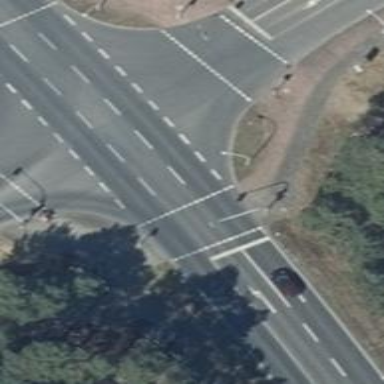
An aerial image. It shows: Road with traffic signals at crossing.